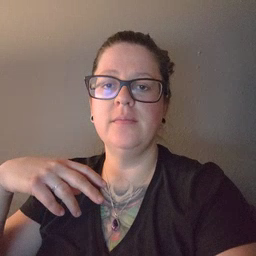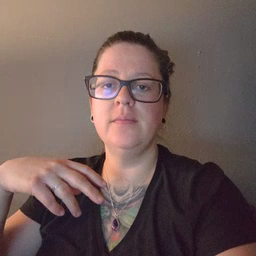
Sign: read